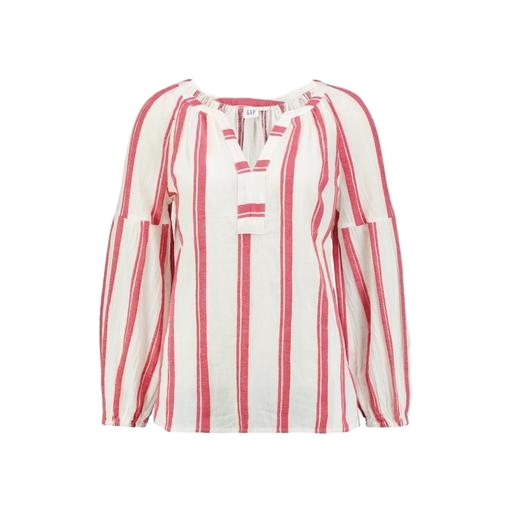
striped red and white shirt, red striped shirt, long sleeved red striped shirt, white background